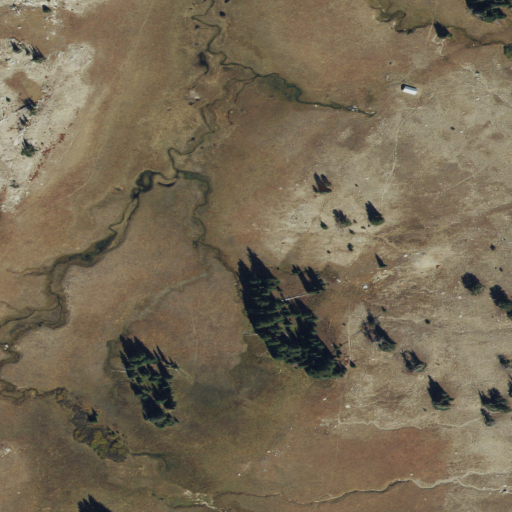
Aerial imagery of plain(s) in Idaho named Wilson Meadows containing shrub, herbaceous wetlands, woody wetlands, evergreen forest, and open development